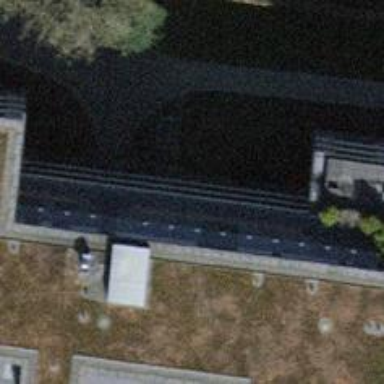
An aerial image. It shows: Bicycle parking area with wall loops.